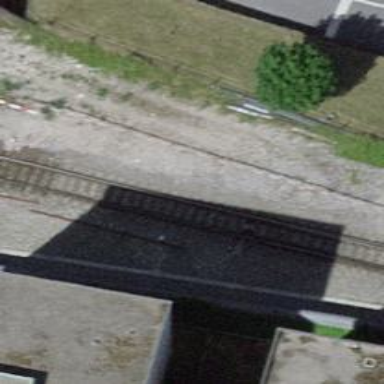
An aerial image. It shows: Railway yard with one track in service.